Question: I am trying to draw a line that follows the coordinates given to me from a KML file. I tried using a couple KML parsers, but none of them seemed to work so I'm manually parsing the data. You can view the KML file that I am using in this question <URL>.
I am able to get the coordinates and verified them to be correct by adding them as Annotations. It looks like this:

So I've looked at a few examples of making polylines, but I can't figure it out. Looking at <URL> tutorial, I tried this:
'''
- (void)parserDidEndDocument:(NSXMLParser *)parser {
for (NSDictionary * c in points) {
double x = [[c valueForKey:@"x"] doubleValue];
double y = [[c valueForKey:@"y"] doubleValue];
CLLocationCoordinate2D coordinate;
coordinate.latitude = y;
coordinate.longitude = x;
MKPolyline *polyline = [MKPolyline polylineWithCoordinates:coordinate count:points.count];
}
}
'''
'points' is an NSArray that contains NSDictionaries of just a and key with the coordinates.
However, xcode gives me an error saying:
> Sending 'CLLocationCoordinate2D' to parameter of incompatible type 'CLLocationCoordinate2D *'; take the address with &
If I try adding a & before 'coordinate' it gives my a fault when running.
I'm hoping there is a easier way of doing this, and that one of you can help me make some sense of this.
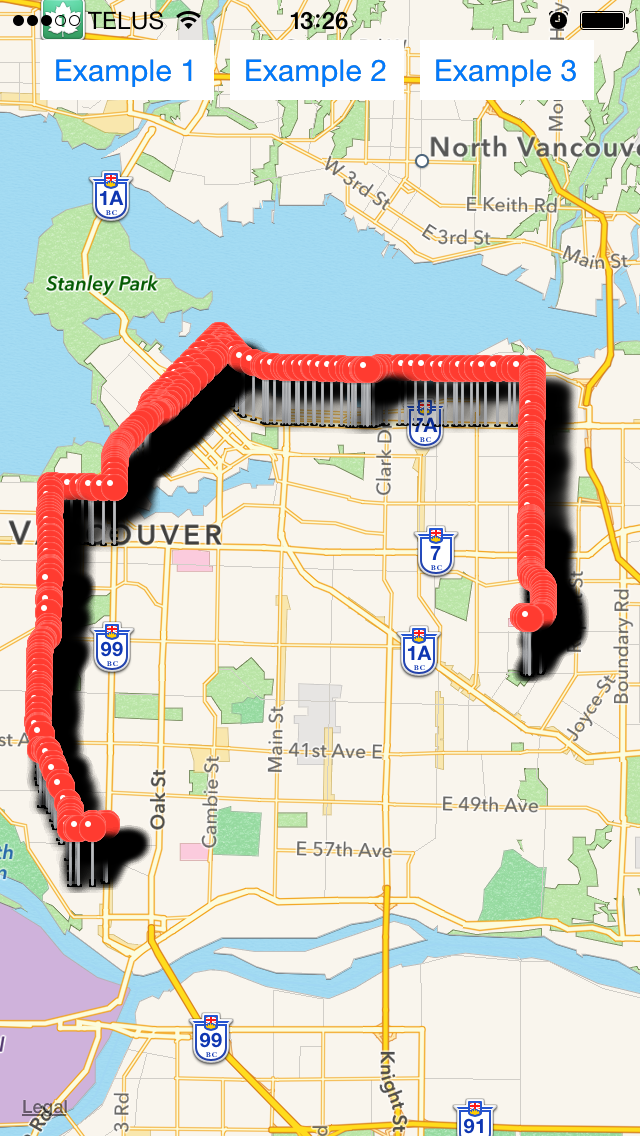
Answer: The 'polylineWithCoordinates' method expects a pointer to a C of 'CLLocationCoordinate2D' structs.
When you put just 'coordinate' which is a single 'CLLocationCoordinate2D', the compiler gives that warning.
When you put '&coordinate' to send a pointer, the compiler warning goes away but 'coordinate' itself is still a single 'CLLocationCoordinate2D' struct. At run-time, the method assumes that the pointer you gave it points to an array of 'CLLocationCoordinate2D' structs, tries to interpret the contents of memory the single 'coordinate' (which you have not allocated) which results in the "bad access".
In the 'for' loop, you need to add all the coordinates in the 'points' 'NSArray' to a C array which you allocate before the loop. the loop and after the C array is ready with all the coordinates, you create the polyline and add it to the map view. For example:
'''
//Declare C array big enough to hold the number of coordinates in points...
CLLocationCoordinate2D coordinates[points.count];
int coordinatesIndex = 0;
for (NSDictionary * c in points) {
double x = [[c valueForKey:@"x"] doubleValue];
double y = [[c valueForKey:@"y"] doubleValue];
CLLocationCoordinate2D coordinate;
coordinate.latitude = y;
coordinate.longitude = x;
//Put this coordinate in the C array...
coordinates[coordinatesIndex] = coordinate;
coordinatesIndex++;
}
//C array is ready, create the polyline...
MKPolyline *polyline = [MKPolyline polylineWithCoordinates:coordinates count:points.count];
//Add the polyline to the map...
[self.mapView addOverlay:polyline];
'''
Don't forget to implement the 'rendererForOverlay' delegate method:
'''
-(MKOverlayRenderer *)mapView:(MKMapView *)mapView rendererForOverlay:(id<MKOverlay>)overlay
{
if ([overlay isKindOfClass:[MKPolyline class]])
{
MKPolylineRenderer *pr = [[MKPolylineRenderer alloc] initWithPolyline:overlay];
pr.strokeColor = [UIColor redColor];
pr.lineWidth = 5;
return pr;
}
return nil;
}
'''